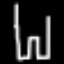
Label: pants